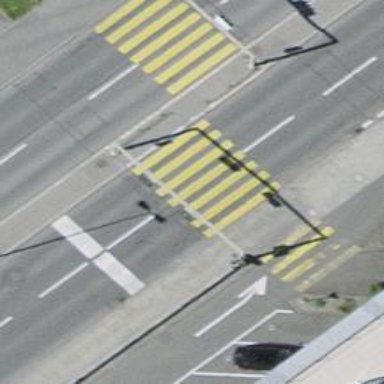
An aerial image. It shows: Road with traffic signals at crossing.